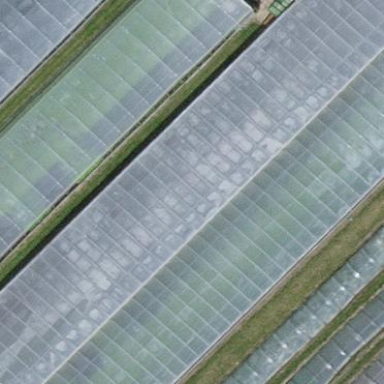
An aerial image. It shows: Greenhouse.